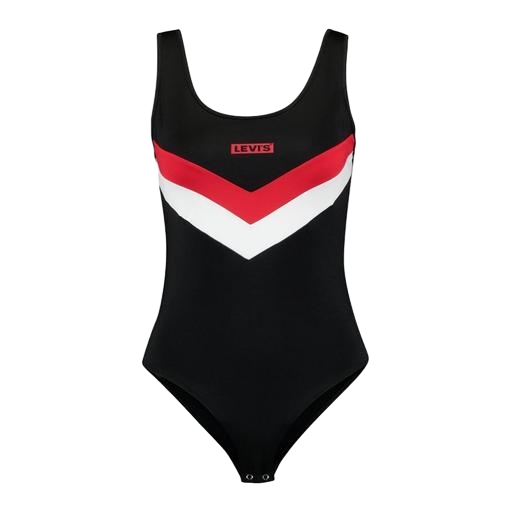
longline vest, active tank, multicolor women's ua vest, white background